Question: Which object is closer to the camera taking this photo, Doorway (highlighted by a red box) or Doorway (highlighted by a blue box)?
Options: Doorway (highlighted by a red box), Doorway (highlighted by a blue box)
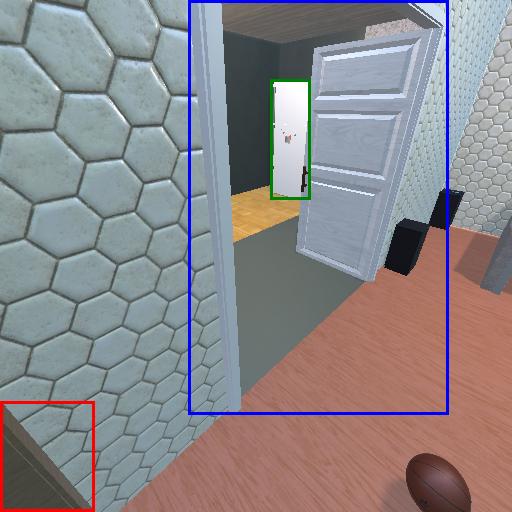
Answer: Doorway (highlighted by a red box)